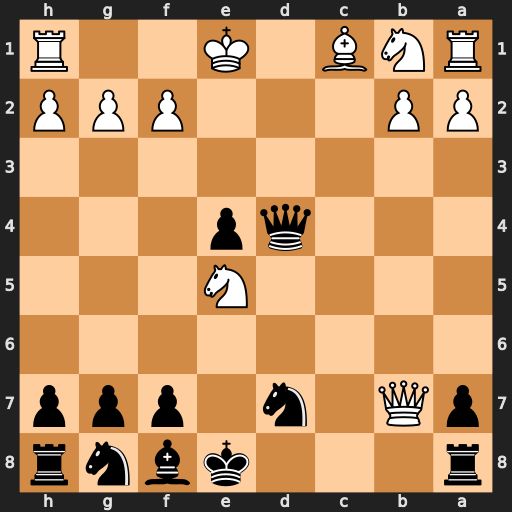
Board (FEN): r3kbnr/pQ1n1ppp/8/4N3/3qp3/8/PP3PPP/RNB1K2R
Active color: b
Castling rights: KQkq
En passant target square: -
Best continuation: Qb4+ Qxb4 Bxb4+